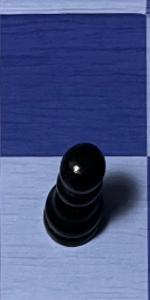
Label: Pawn_Black